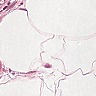
Metastatic tissue present: no